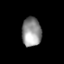
Tissue: lung
Cell type: Epithelial cells
Senescence score: 0.1942
Nuclear area (px): 559
Mean DAPI intensity: 145.623